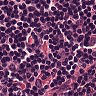
Metastatic tissue present: no